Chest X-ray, AP view. Patient: 19 years old, sex F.
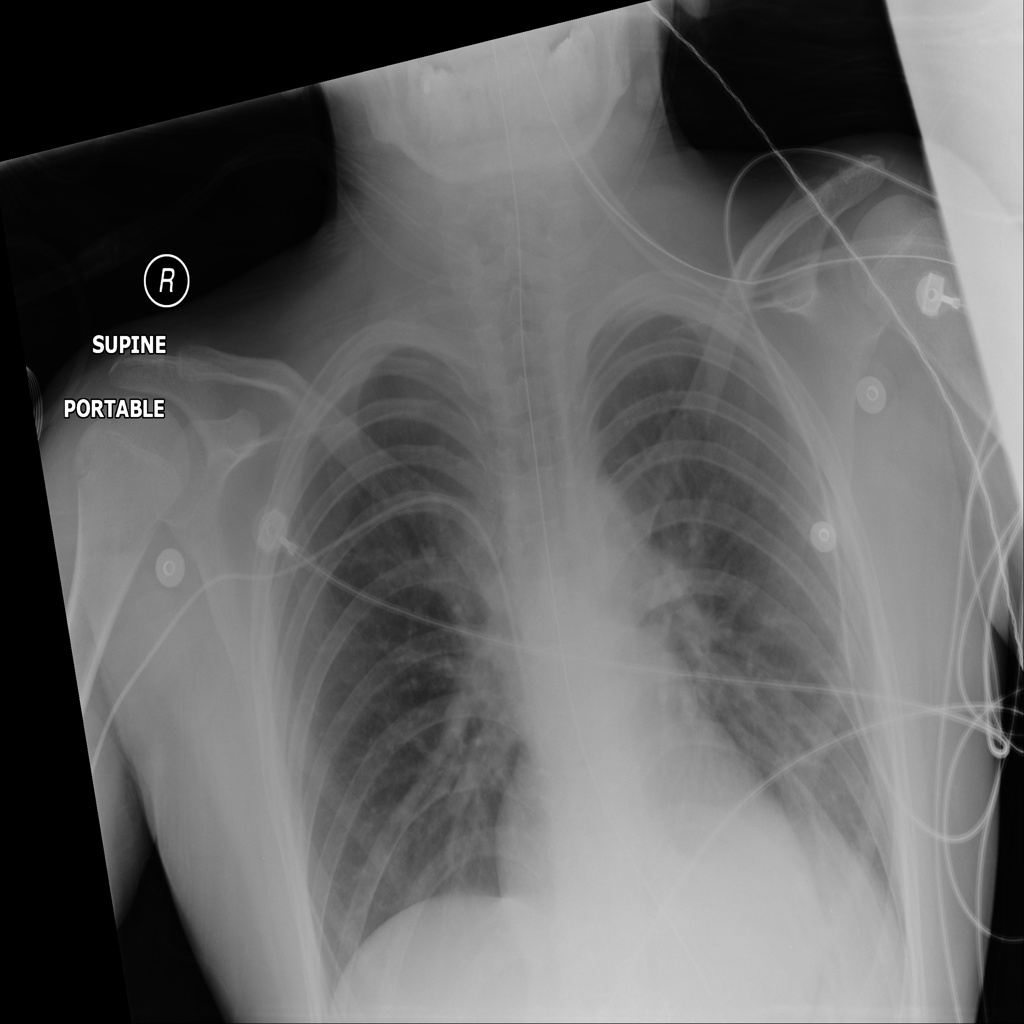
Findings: Effusion